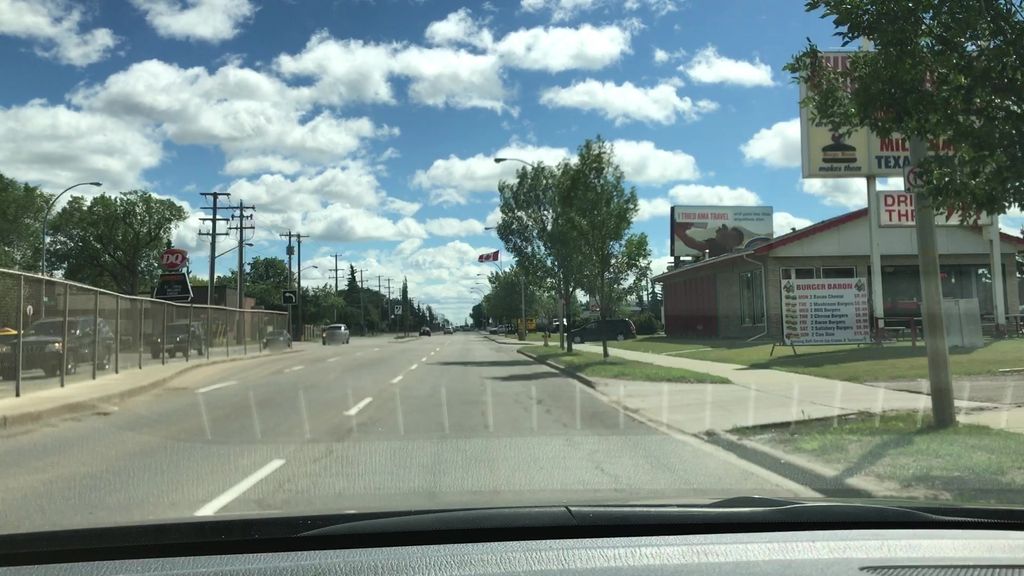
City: edmonton